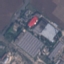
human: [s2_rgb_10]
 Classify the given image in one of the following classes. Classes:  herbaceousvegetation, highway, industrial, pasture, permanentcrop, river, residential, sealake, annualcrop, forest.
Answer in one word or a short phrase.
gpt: Industrial